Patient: sex M, age 57
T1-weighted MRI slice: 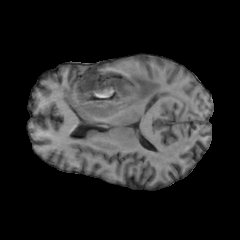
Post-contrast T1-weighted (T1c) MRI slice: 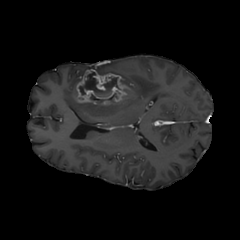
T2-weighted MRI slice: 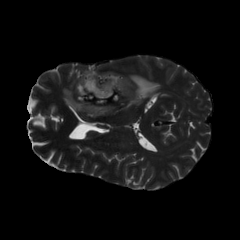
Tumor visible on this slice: yes
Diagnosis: Glioblastoma, IDH-wildtype
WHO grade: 4